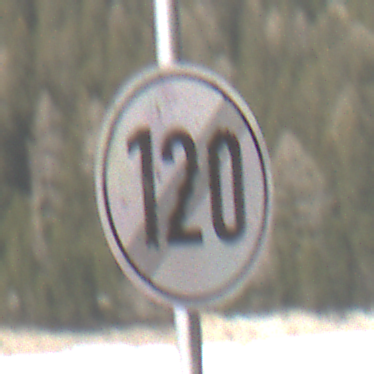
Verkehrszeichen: EndeGeschwindigkeit120
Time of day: Midday
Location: Outdoor (Nature)
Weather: PartlyCloudy
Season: NotSpecified
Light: Natural